Aerial crown-view tile of a tropical tree (Barro Colorado Island, Panama), acquired 20250616:
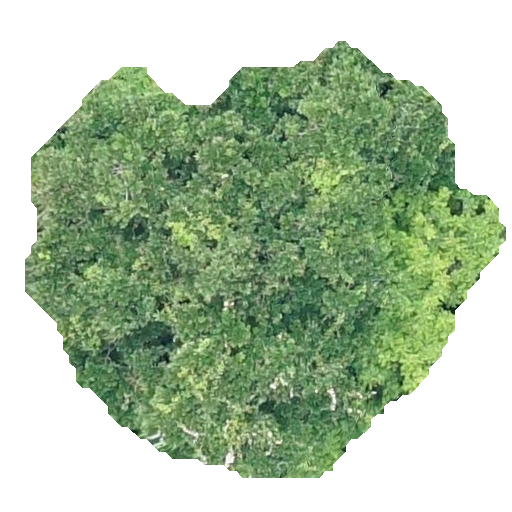
Species: Anacardium excelsum
GBIF accepted scientific name: Anacardium excelsum
Crown area: 212.989 m²